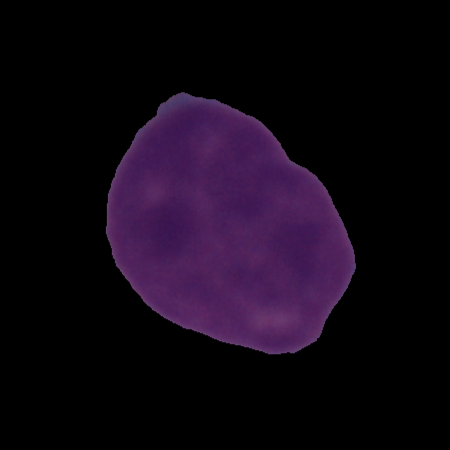
Label: cancer